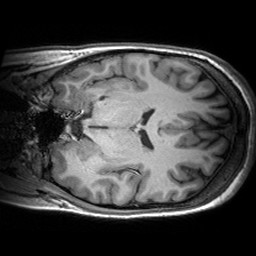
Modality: T1w
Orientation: coronal
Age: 24
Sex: female
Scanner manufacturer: siemens
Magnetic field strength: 3 T
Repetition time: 2.53 s
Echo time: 0.00299 s